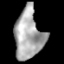
Tissue: lung
Cell type: T cells
Senescence score: 0.2356
Nuclear area (px): 1340
Mean DAPI intensity: 170.54